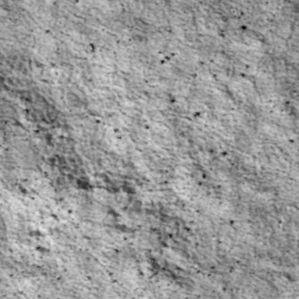
Label: non_frost